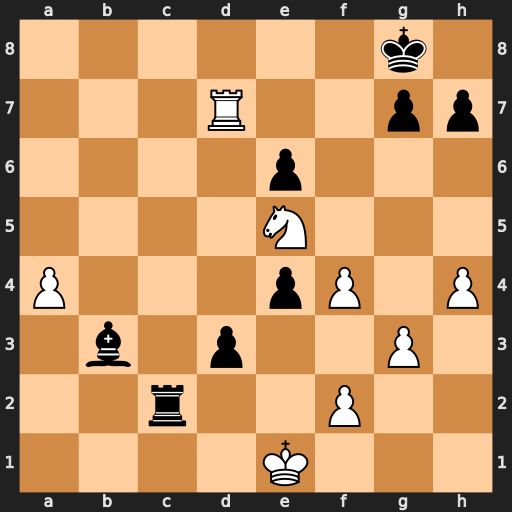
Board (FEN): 6k1/3R2pp/4p3/4N3/P3pP1P/1b1p2P1/2r2P2/4K3
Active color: w
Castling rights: -
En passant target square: -
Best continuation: Rd8#